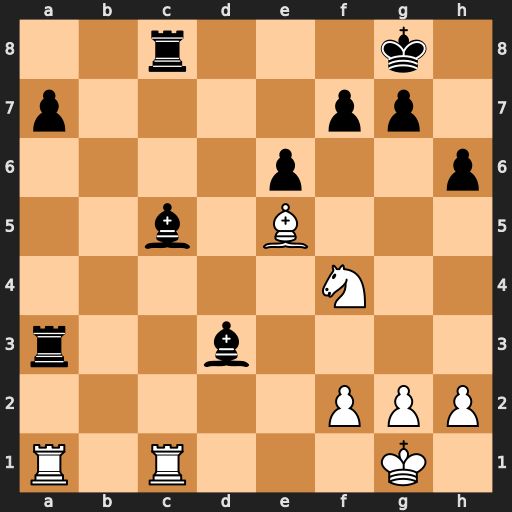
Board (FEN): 2r3k1/p4pp1/4p2p/2b1B3/5N2/r2b4/5PPP/R1R3K1
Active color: w
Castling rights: -
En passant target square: -
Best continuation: Rxa3 Bxf2+ Kxf2